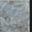
Piece: xx